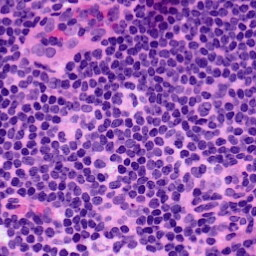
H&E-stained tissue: LymphNode